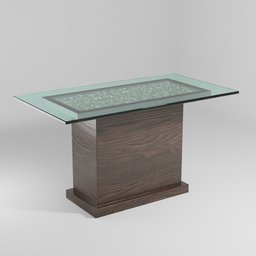
Label: furniture